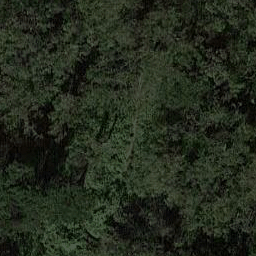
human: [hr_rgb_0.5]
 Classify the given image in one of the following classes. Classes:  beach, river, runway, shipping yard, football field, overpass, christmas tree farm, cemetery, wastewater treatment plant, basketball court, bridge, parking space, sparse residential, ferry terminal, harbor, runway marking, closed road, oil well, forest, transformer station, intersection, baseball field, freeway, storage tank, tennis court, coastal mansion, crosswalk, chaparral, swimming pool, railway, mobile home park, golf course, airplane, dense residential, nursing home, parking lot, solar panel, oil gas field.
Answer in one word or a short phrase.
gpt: forest